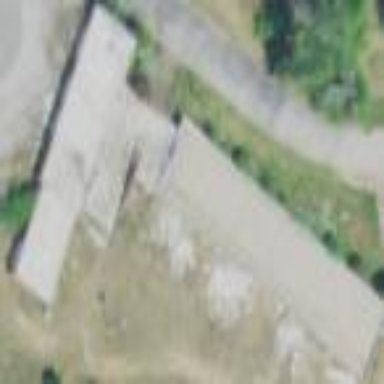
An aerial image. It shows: School building.